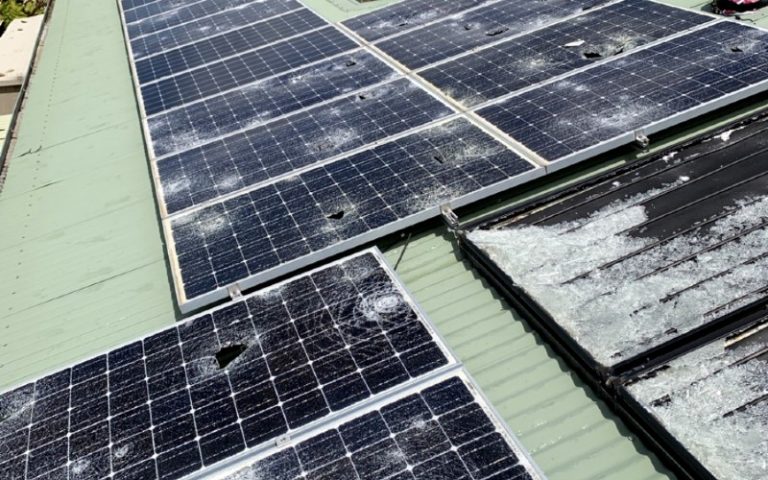
Label: Physical-Damage